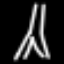
Label: The Eiffel Tower